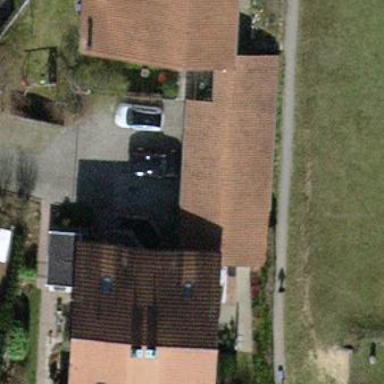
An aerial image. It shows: Semidetached house with gabled roof.